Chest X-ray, PA view. Patient: 56 years old, sex M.
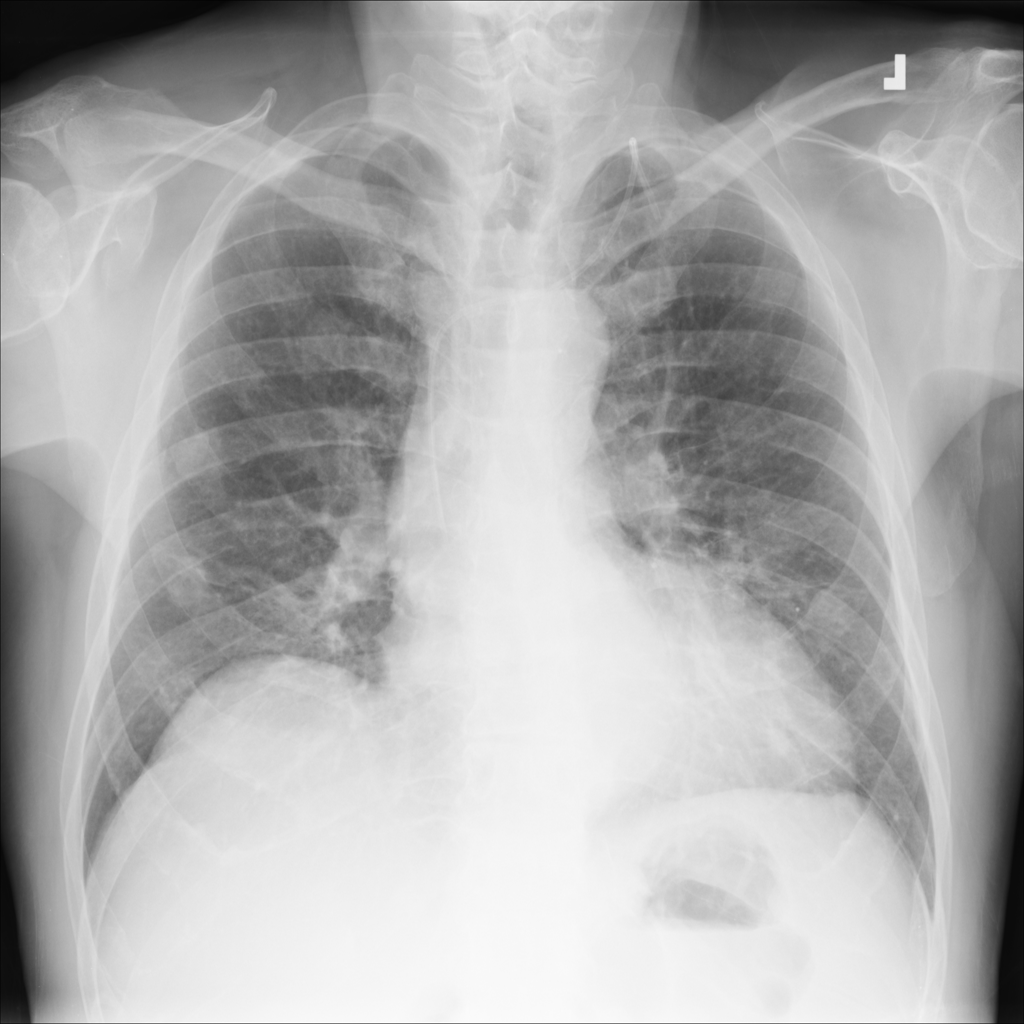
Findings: Atelectasis